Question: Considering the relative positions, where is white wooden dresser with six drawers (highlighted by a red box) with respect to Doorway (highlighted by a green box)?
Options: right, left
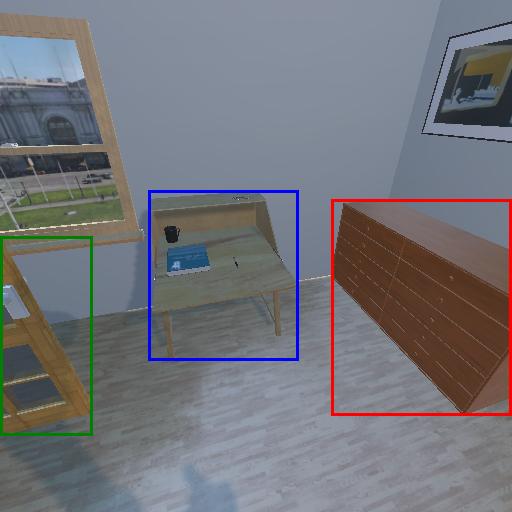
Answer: right